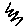
Label: zigzag